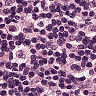
Metastatic tissue present: no